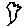
Label: tree